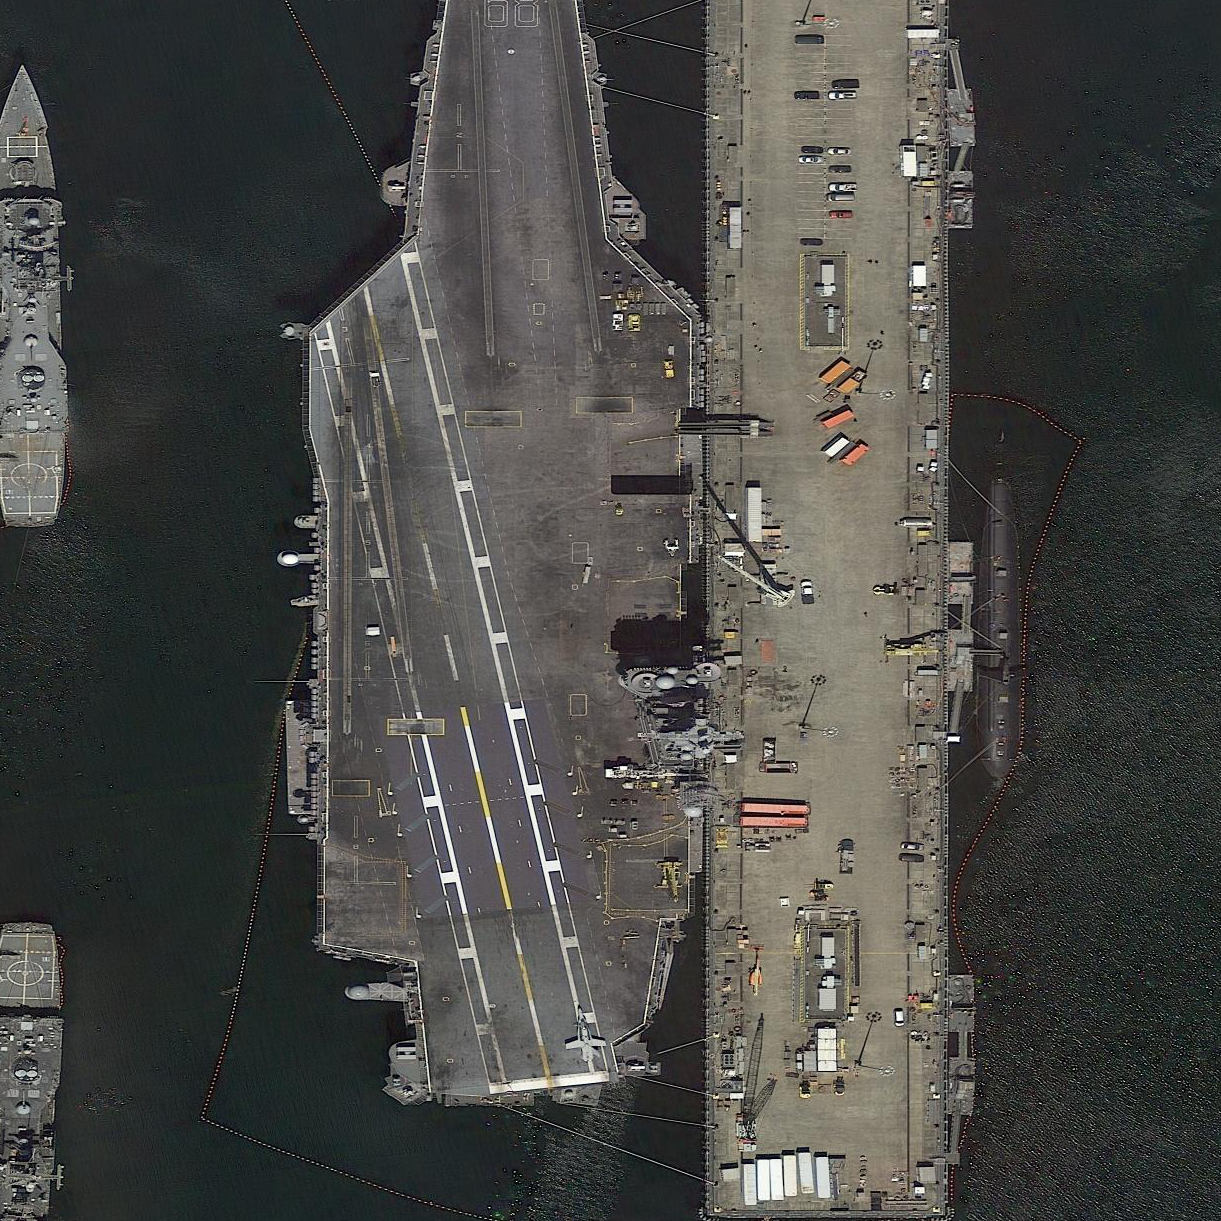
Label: aircraft_carrier